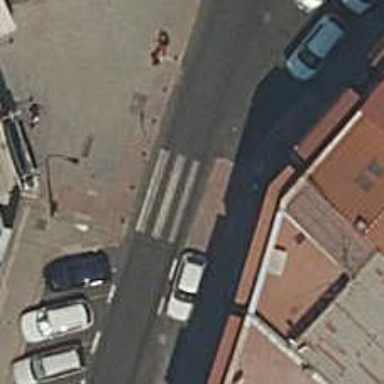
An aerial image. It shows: Zebra crossing on the road.